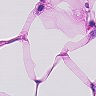
Metastatic tissue present: no